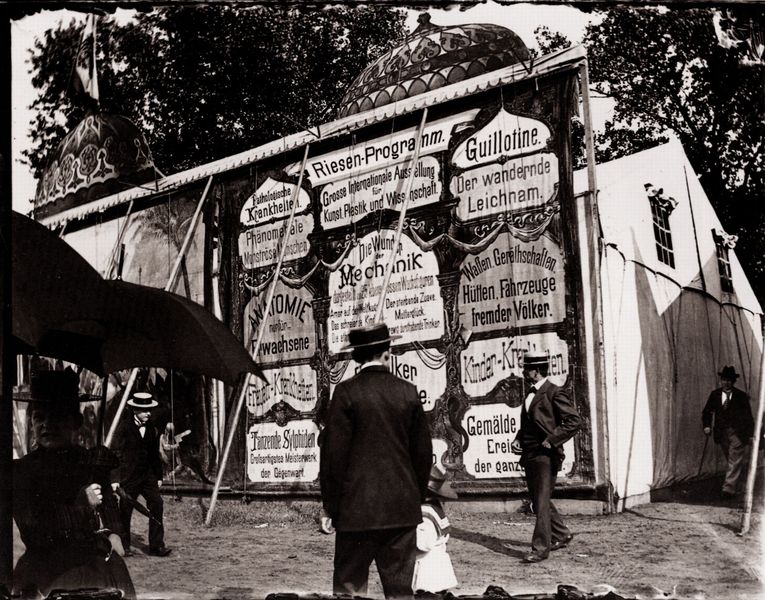
Titel: Rummel, »Riesen-Programm«
Künstler: Heinrich Zille
Schlagwörter: baum, gemälde, mann, schatten, weiß, bäume, frauen, menschen, mädchen, sand, elegant, frau, hut, hüte, licht, männer, rücken, schwarz, strasse, dame, park, regenschirm, schirm, sonnenschirm, herren, alt, anzug, anzüge, wand, gesicht, erde, sonne, wiesen, kind, vater, kinder, stock, schrift, passanten, fahne, mauer, spazieren, platz, werbung, besucher, vorstellung, kuppel, strohhut, foto, fotografie, schild, berlin, stangen, hinten, schwarz weiss, scharz, schilder, schirme, plakat, zirkus, jahrmarkt, kiosk, zille, programm, matrosenanzug, photo, ankündigung, ausstellung, matrosenkleid, pavillon, fotographie, spektakel, guillotine, fahrzeuge, zelt, zwanziger, spass, photografie, plakate, kirchweih, rummel, mechanik, aushang, kirmes, schausteller, bude, cirkus, anzeigen, festplatz, sandplatz, sensation, mönner, spazierstöcke, zeltplane, shcild, anschlagtafel, anschlagwand, ankündigungen, 1920, 1910, zircus, spziergänger, riesen-programm, riesen-program